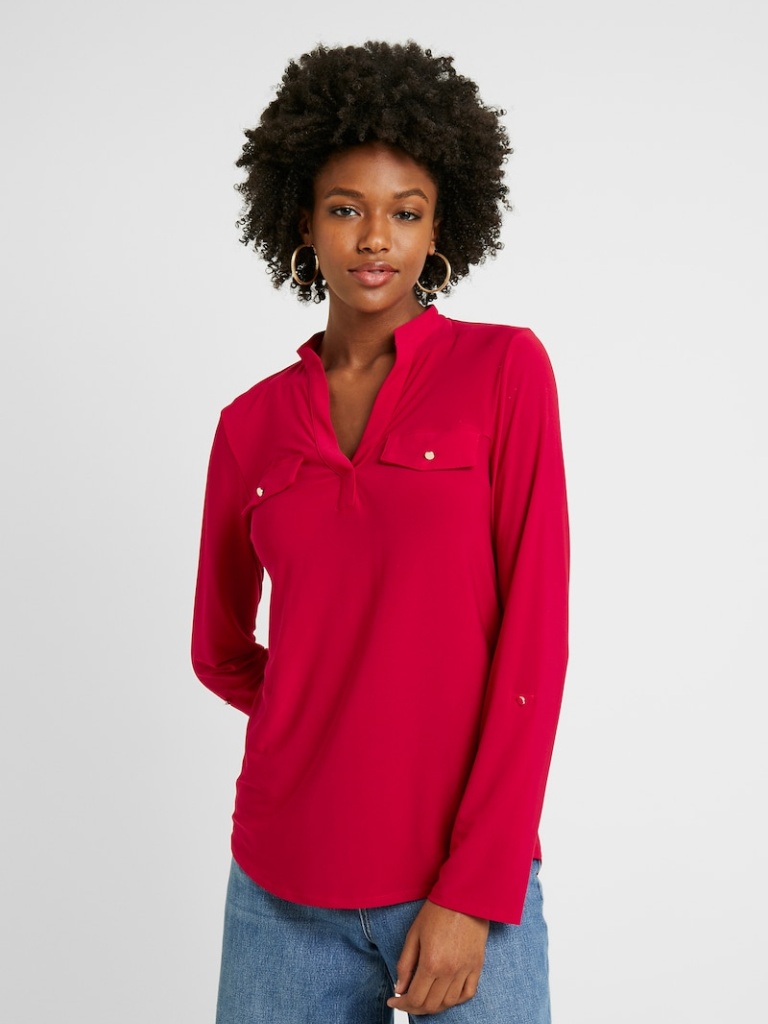
cotton structured a long-sleeved with the sleeves down hip length Untucked mandarin blouse